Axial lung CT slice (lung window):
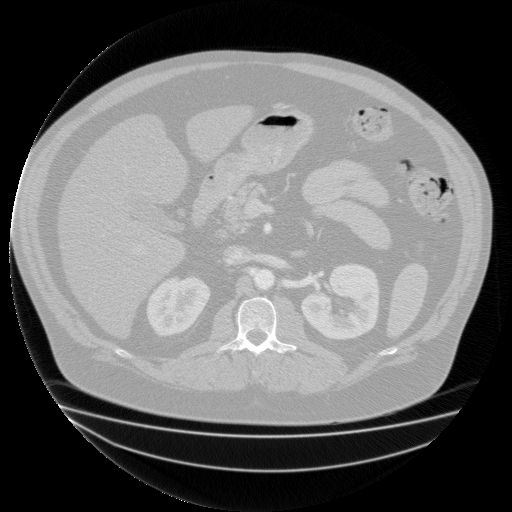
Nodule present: no